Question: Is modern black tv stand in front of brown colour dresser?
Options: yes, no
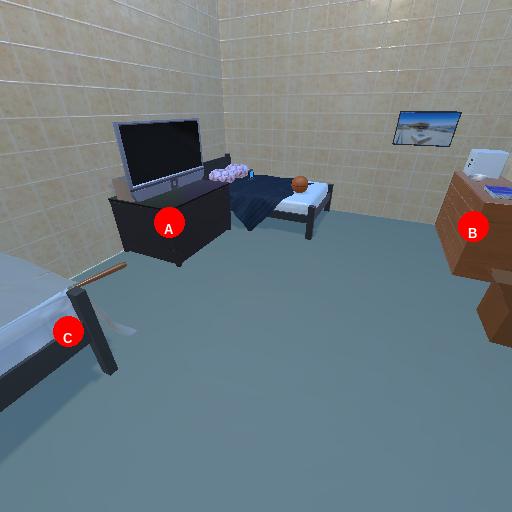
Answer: yes